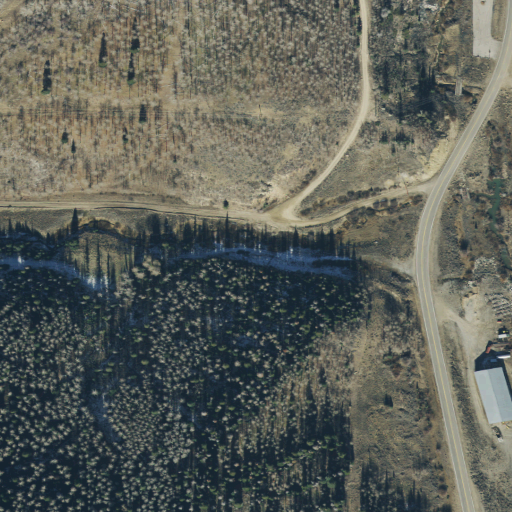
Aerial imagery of valley in Utah named Boardinghouse Canyon containing evergreen forest, deciduous forest, shrub, open development, low intensity development, mixed forest, and medium intensity development